Field crop: maize
Growth stage: 2
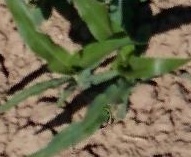
Species: maize